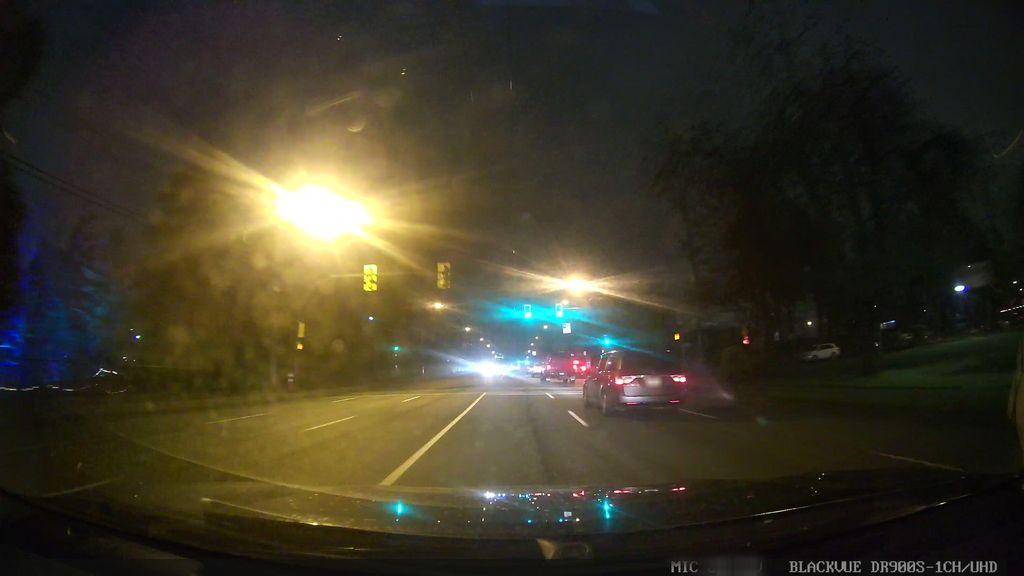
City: vancouver